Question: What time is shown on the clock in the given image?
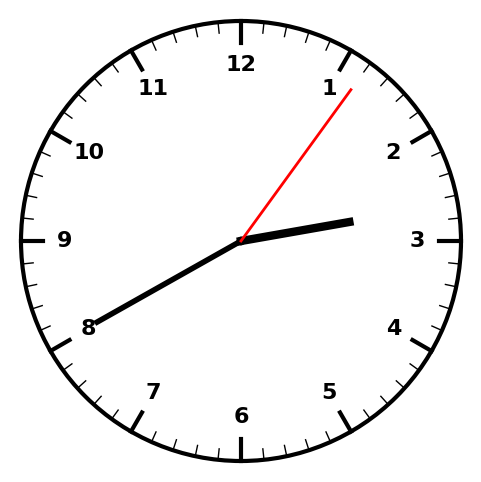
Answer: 02:40:06